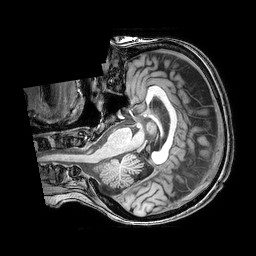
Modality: T1w
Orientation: axial
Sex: female
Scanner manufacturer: philips
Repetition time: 0.008212 s
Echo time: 0.00376 s